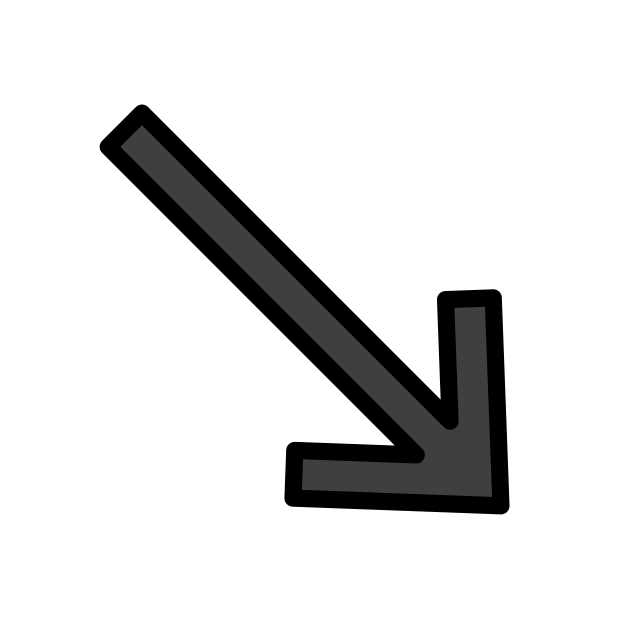
down-right arrow